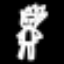
Label: octagon